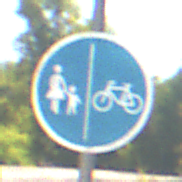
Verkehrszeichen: GetrennterRadUndGehwegRadwegRechts
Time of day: Midday
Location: Outdoor (Nature)
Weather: Clear
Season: Summer
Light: Natural